Question: I'm relatively new to ASP.NET and LINQ but I encountered a very strange behaviour that is nearly driving me crazy. I found a few discussions about the error mentioned in the title, but none seemed to fit my problem. Please have a look at the following snapshot from the Object Relational Designer:

As you can see, a 'Relation' stands for the connection of two 'Anchor's. So for this there are two foreign keys defined for table 'Relation': 'Relation.AnchorIDFrom => Anchor.AnchorID' and 'Relation.AnchorIDTo => Anchor.AnchorID'. None of those columns is nullable. My goal now is, given a list of IDs of anchors, to retrieve all 'Relation's any of these anchors participates in. Here's the method for this:
'''
[WebMethod]
public string GetRelations(String token, List<Guid> anchorIDs)
{
JavaScriptSerializer js = new JavaScriptSerializer();
LinkItCoreDataContext dc = new LinkItCoreDataContext();
IQueryable relationQry =
from anchor in dc.Anchors
where anchorIDs.Contains(anchor.AnchorID)
//stupid names because object relational designer
//does not seem to support custom names:
from relation in anchor.Relations.Union(anchor.Relations1)
select new
{
relationID = relation.RelationID,
anchorIDFrom = relation.AnchorIDFrom,
anchorIDTo = relation.AnchorIDTo,
relationTypes = from type in relation.RelationTypes
//stupid names again:
select type.RelationType1
};
return js.Serialize(relationQry);//Here's where the error occurs
}
'''
At runtime this gives me a 'NotSupportedException' stating . I think this is quite weird, because the expression 'anchor.Relations.Union(anchor.Relations1)' should merge two things that are fully equal in a syntactical sense. If I change the critical line to 'from relation in anchor.Relations' or 'from relation in anchor.Relations1' everything works fine. Also, adding 'ToList()' (which is sometimes mentioned as solution) does not change anything.
What am I missing?
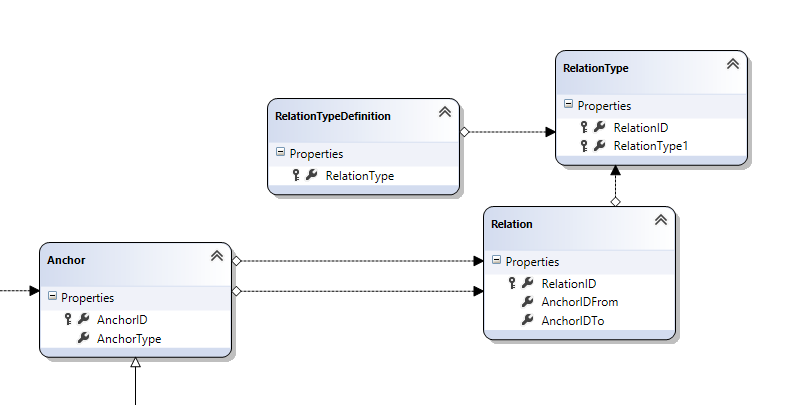
Answer: I've tried a similar case and get the same error while in Entity Framework exactly the same query runs fine. So I think you're running into a bug here (or an "unsupported feature") and you may have to work around it. You could do that by turning the query around:
'''
var relationQry =
from relation in anchor.Relations
where anchorIDs.Contains(relation.AnchorIDTo)
|| anchorIDs.Contains(relation.AnchorIDFrom)
select new
{
relationID = relation.RelationID,
anchorIDFrom = relation.AnchorIDFrom,
anchorIDTo = relation.AnchorIDTo,
relationTypes = from type in relation.RelationTypes
select type.RelationType1
};
'''
By the way: you can change the "stupid names" :) by selecting the association in the designer and the names of its child property.